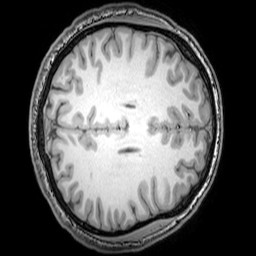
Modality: T1w
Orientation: axial
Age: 25
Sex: male
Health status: healthy
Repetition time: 0.081 s
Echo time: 0.037 s